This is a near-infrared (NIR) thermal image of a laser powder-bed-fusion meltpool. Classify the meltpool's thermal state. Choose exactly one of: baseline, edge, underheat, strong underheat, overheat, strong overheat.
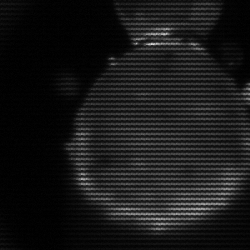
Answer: edge